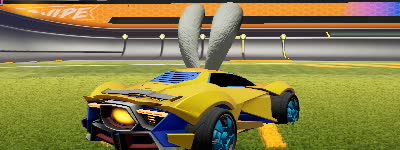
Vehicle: werewolf